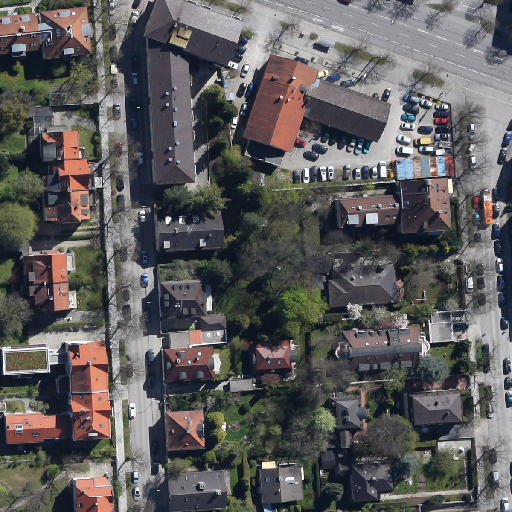
Referring expression: long truck in the parking area